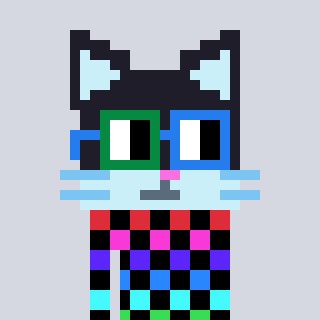
a pixel art character with square green and blue glasses, a cat-shaped head and a blue-colored body on a cool background